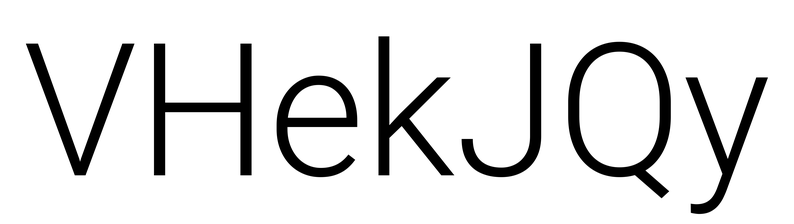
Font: Roboto_Light